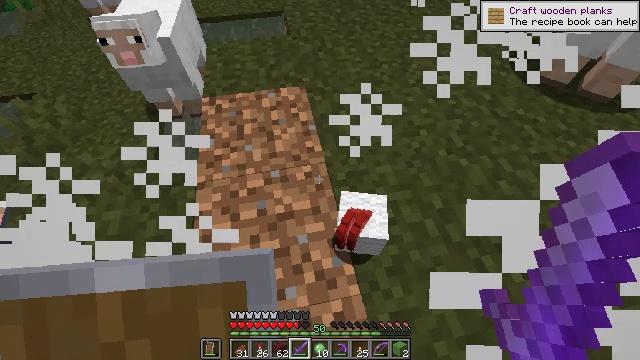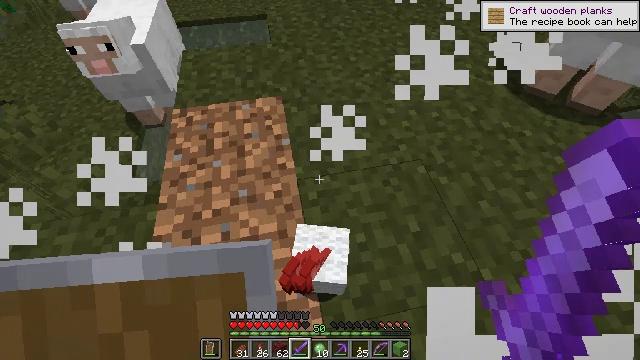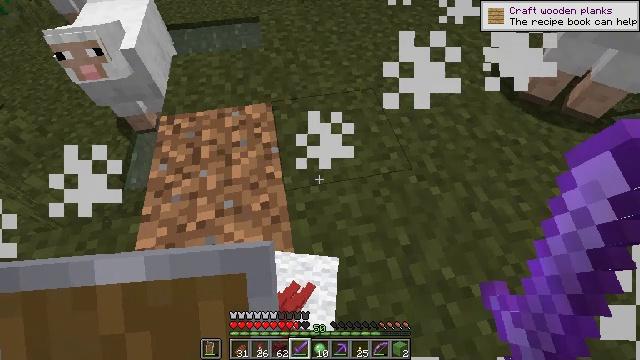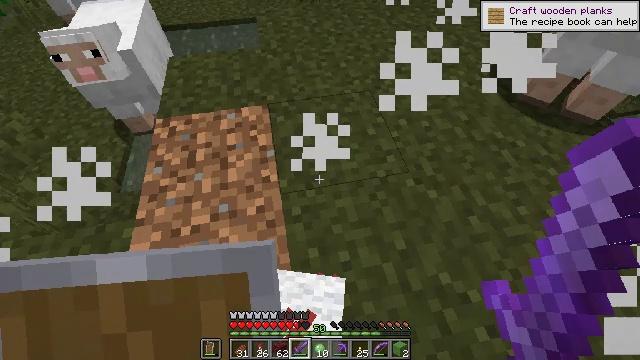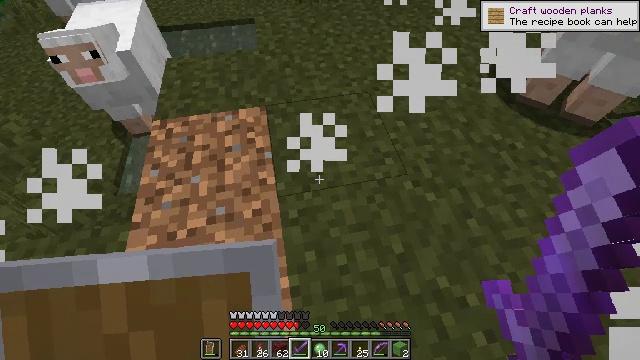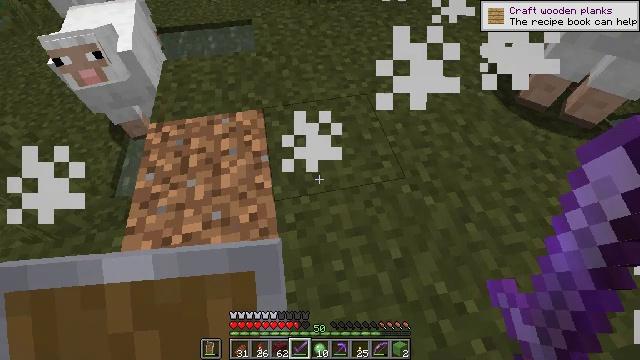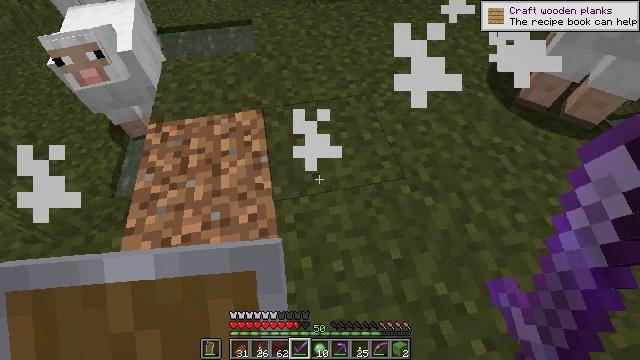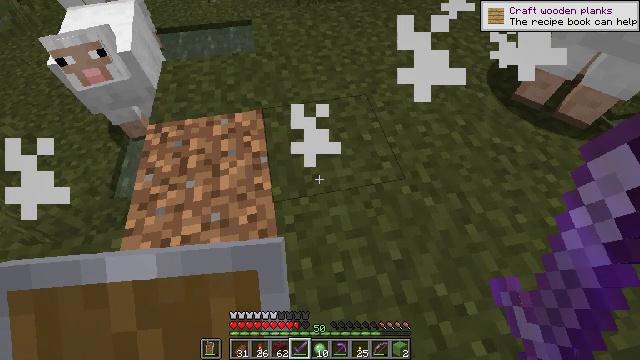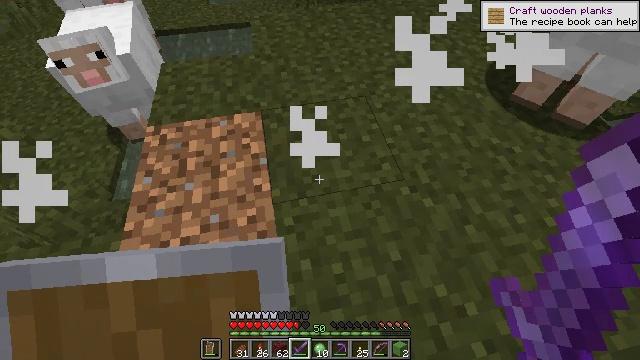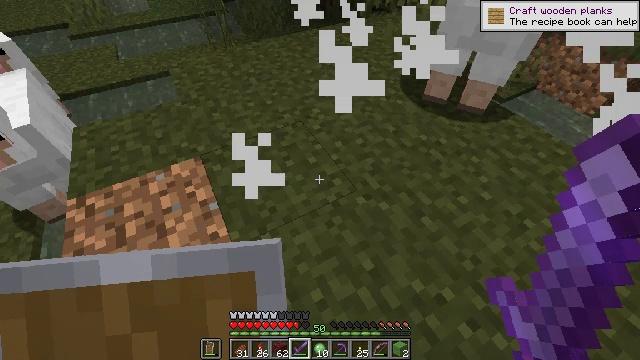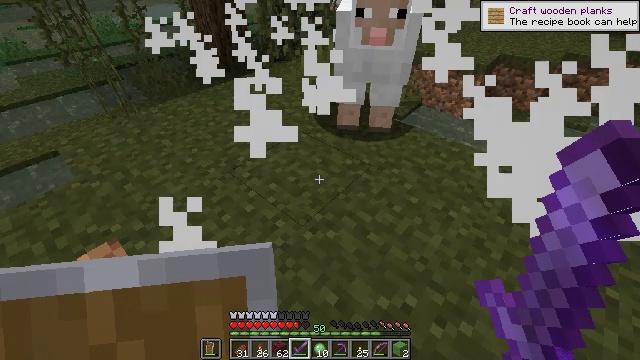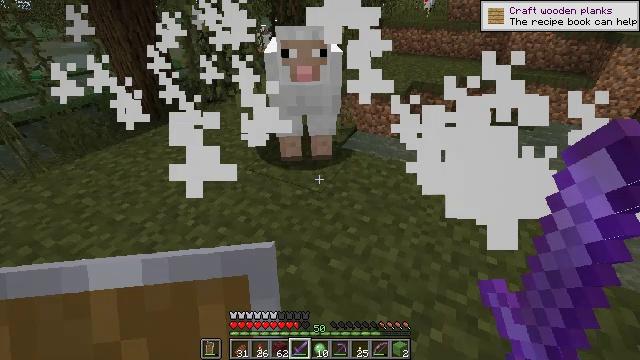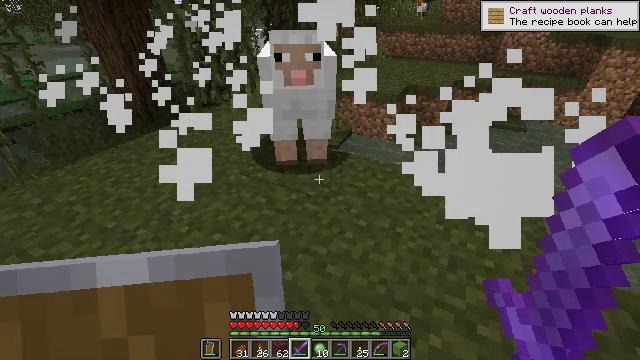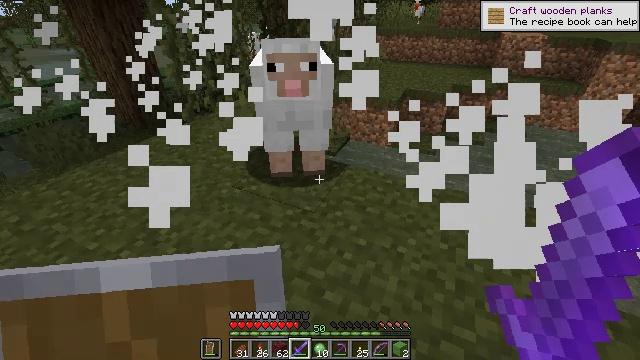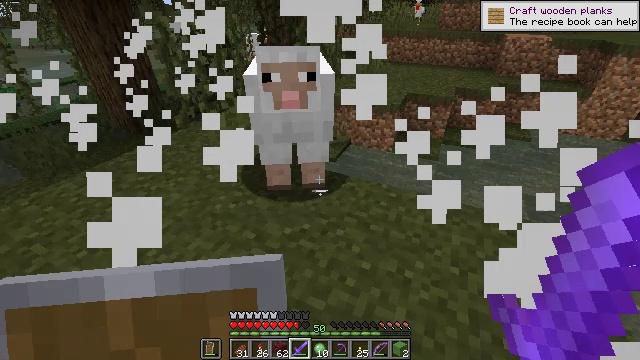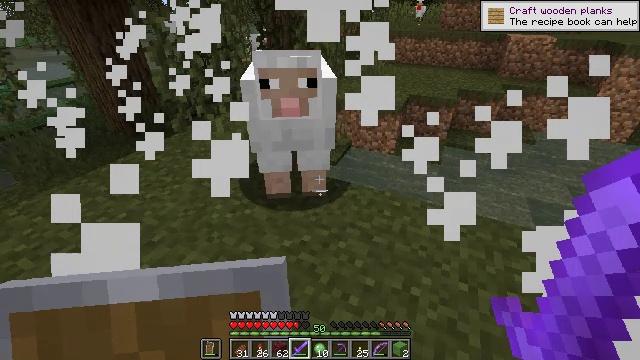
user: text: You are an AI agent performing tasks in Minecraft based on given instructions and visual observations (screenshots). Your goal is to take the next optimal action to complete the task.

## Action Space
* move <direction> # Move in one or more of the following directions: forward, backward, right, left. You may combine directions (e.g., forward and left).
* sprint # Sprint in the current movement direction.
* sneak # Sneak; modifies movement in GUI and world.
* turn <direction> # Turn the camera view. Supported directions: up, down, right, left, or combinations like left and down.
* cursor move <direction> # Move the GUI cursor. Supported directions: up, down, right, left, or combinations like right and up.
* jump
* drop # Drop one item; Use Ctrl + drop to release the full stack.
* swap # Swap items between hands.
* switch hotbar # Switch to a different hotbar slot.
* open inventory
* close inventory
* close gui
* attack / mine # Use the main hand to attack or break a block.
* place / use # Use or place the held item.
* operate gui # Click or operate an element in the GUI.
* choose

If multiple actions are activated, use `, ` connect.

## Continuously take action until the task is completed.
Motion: motion action
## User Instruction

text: Kill mobs.
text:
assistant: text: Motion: move forward and move right
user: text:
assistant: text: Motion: no_op
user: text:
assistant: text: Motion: no_op
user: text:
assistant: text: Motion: no_op
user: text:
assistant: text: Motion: no_op
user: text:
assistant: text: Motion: no_op
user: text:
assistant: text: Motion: no_op
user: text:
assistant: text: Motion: no_op
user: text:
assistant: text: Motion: turn right and up
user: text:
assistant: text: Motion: turn right and up
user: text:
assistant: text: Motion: turn right and up
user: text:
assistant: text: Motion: move forward, turn right
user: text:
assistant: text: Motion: move forward
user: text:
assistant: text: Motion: move forward
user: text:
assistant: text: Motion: move forward
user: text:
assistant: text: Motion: move forward
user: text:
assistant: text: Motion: move forward
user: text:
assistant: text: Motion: move forward, turn left and down
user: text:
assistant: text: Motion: turn left
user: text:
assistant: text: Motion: attack / mine
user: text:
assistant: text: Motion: attack / mine
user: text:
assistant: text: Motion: attack / mine
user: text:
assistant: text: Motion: no_op
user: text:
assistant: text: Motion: no_op
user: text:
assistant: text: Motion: no_op
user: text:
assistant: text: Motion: no_op
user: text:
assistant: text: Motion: no_op
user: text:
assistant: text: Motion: no_op
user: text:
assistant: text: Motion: no_op
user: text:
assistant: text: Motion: no_op